Field crop: maize
Growth stage: 2
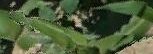
Species: maize